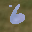
Label: 6